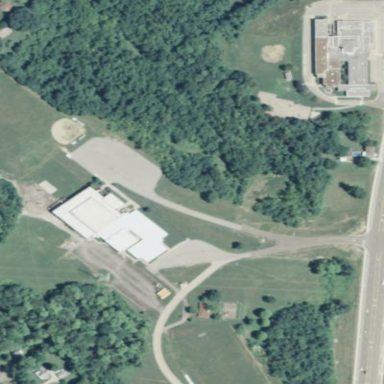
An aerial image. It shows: School.